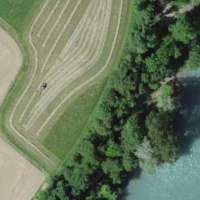
EUNIS habitat code: 41
Species observed at this site:
Milvus milvus
Allium ursinum
Motacilla alba